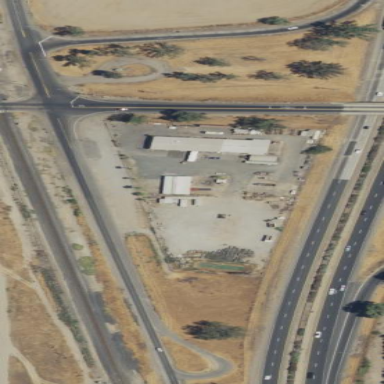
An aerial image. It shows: Commercial area.